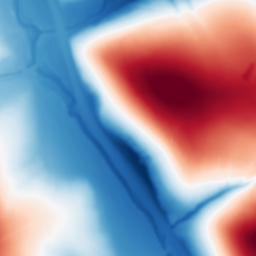
Category: multiscale
Decomposition family: dog
Decomposition parameters: sigma_low: 1
sigma_high: 100
Upsampling method: linear_exact
Upsampling parameters: scale: 8
Upsampling scale: 8